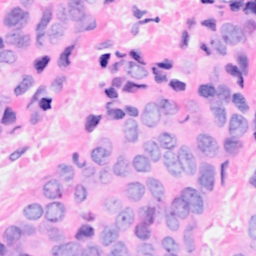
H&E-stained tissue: Breast